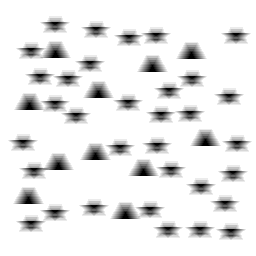
Squares: 0
Triangles: 11
Stars: 33
Total shapes: 44